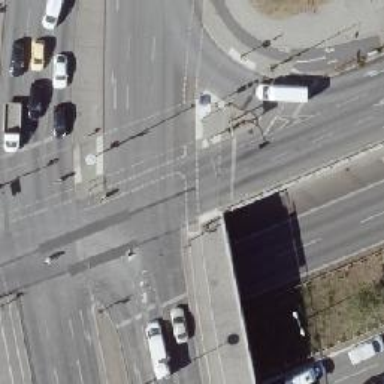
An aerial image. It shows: Road with traffic signals.